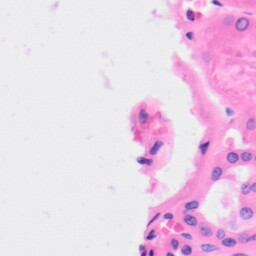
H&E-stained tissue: Kidney